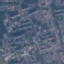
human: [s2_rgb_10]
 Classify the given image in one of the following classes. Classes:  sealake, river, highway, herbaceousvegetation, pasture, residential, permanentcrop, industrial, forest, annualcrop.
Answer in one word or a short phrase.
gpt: Residential